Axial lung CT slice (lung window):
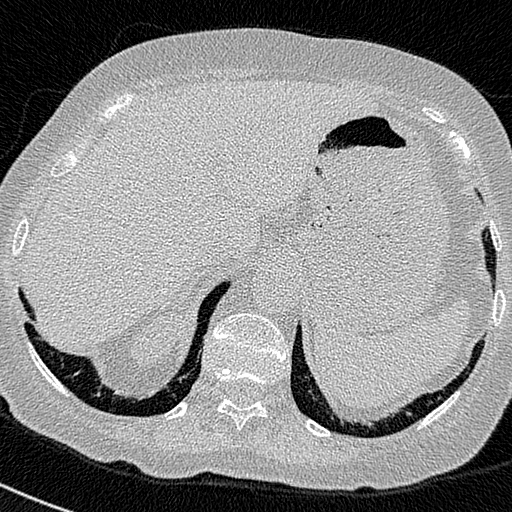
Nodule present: no